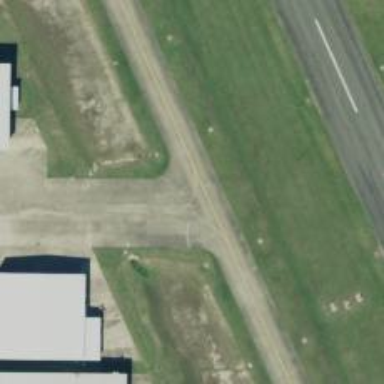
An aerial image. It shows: Image of taxiway at airport.